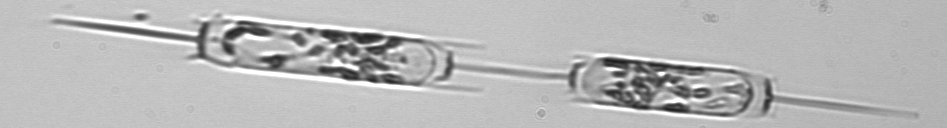
Label: Ditylum_brightwellii